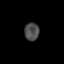
Tissue: skin
Cell type: T cells
Senescence score: 0.2741
Nuclear area (px): 260
Mean DAPI intensity: 74.631